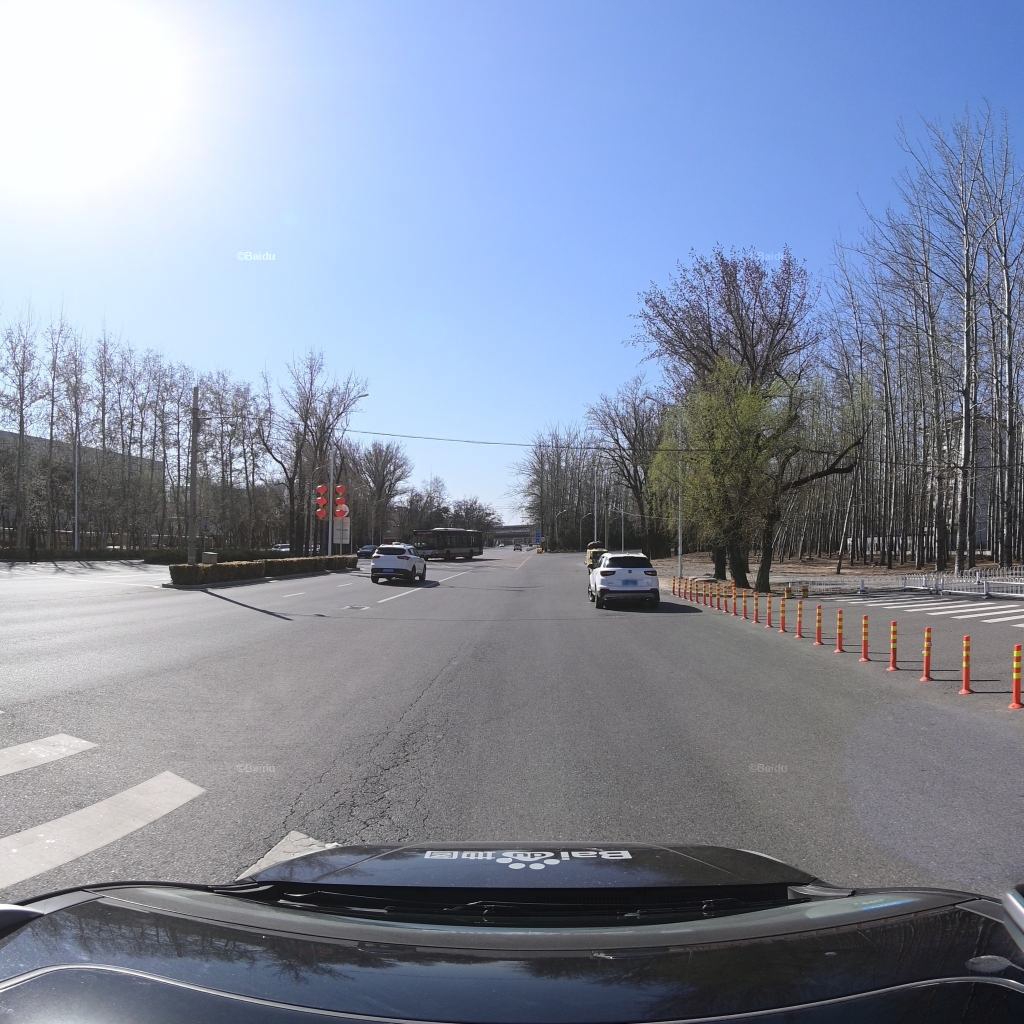
Region: Chaoyang
Road damage annotations: alligator crack